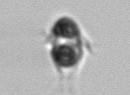
Label: Mesodinium